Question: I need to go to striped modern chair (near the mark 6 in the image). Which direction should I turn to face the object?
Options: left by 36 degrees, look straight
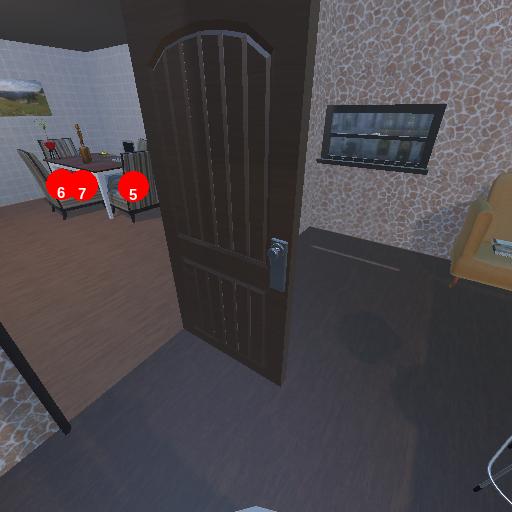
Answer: left by 36 degrees